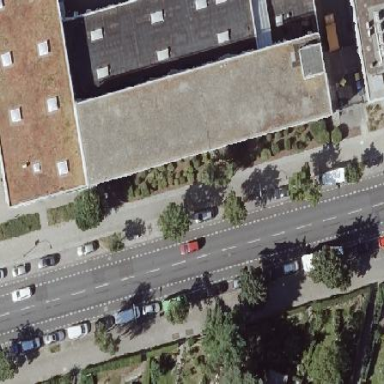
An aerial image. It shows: Flat-roofed manufacturing building.